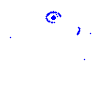
Particle: pion